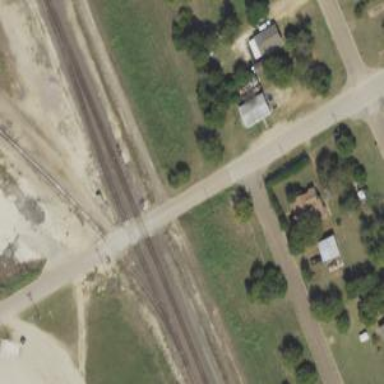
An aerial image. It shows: Railway level crossing.